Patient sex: F
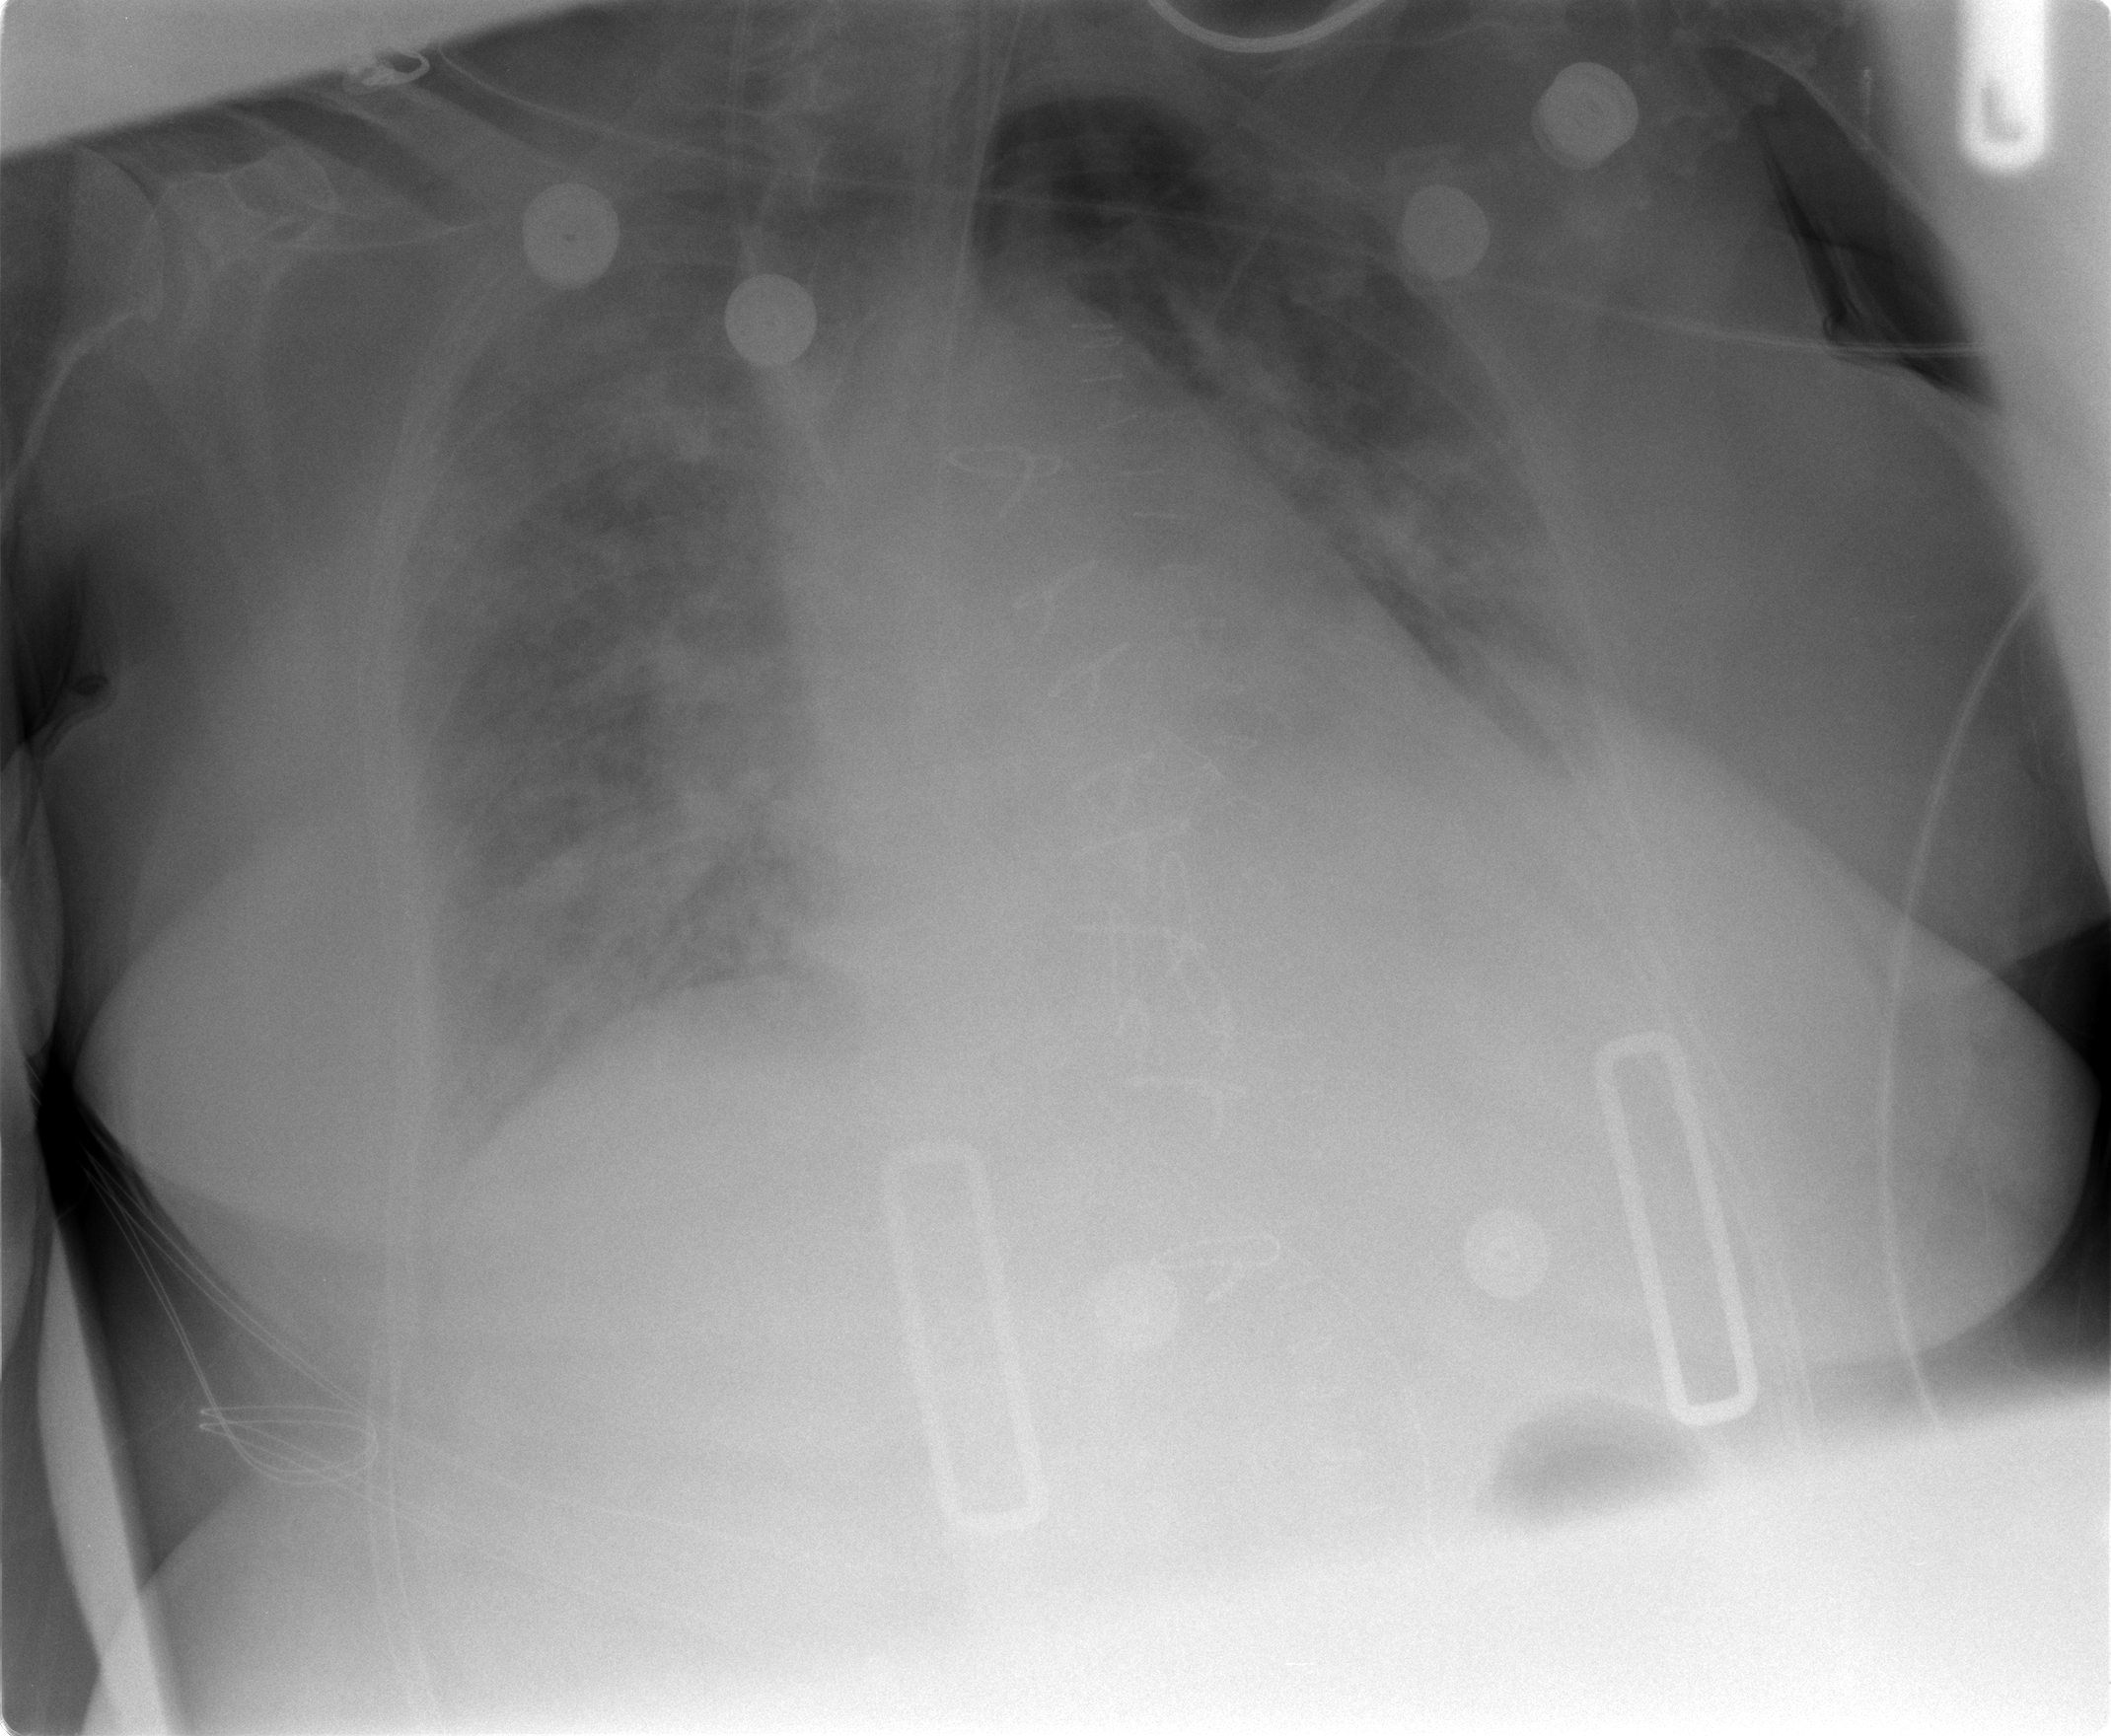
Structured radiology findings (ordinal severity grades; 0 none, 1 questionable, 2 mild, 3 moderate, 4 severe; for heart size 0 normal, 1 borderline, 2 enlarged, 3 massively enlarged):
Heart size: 2
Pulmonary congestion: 3
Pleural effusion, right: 1
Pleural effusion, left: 1
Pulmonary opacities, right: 3
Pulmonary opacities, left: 3
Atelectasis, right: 3
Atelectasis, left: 3